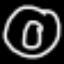
Label: donut